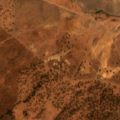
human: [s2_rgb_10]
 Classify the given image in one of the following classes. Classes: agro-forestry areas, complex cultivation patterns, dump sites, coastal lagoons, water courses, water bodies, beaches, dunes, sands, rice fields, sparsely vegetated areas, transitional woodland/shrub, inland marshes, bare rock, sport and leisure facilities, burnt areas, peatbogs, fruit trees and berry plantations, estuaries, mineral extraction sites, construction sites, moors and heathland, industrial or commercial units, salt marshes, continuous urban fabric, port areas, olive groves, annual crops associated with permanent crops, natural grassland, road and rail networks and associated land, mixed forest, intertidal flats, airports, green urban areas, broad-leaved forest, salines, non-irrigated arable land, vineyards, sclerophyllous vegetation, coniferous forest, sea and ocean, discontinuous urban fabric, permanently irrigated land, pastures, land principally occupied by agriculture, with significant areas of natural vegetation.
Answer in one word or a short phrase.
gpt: non-irrigated arable land, olive groves, agro-forestry areas, transitional woodland/shrub